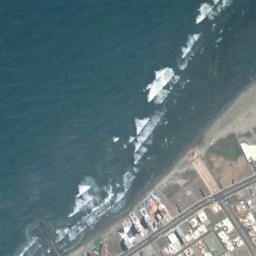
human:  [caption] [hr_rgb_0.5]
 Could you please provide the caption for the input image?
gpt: Deep blue water and grey houses .

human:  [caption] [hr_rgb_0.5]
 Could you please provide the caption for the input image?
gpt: The beach with brown sand and the residential area beside .

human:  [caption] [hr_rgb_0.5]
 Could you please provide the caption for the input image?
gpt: Many buildings scattered around the beach .

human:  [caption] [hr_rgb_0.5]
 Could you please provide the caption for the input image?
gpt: The sea by the beach is green .

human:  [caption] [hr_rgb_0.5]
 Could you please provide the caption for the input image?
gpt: Many buildings  are beside the beach .